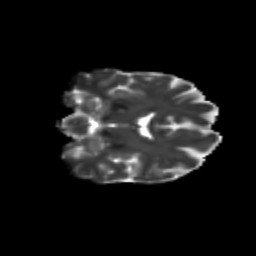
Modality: T2w
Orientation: coronal
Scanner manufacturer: siemens
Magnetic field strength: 3 T
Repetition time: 9.2 s
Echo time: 0.084 s